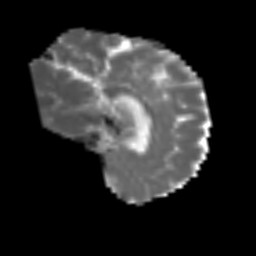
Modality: MD
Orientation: sagittal
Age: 64
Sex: male
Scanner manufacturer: siemens
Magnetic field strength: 3 T
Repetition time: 3.2 s
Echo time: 0.081 s